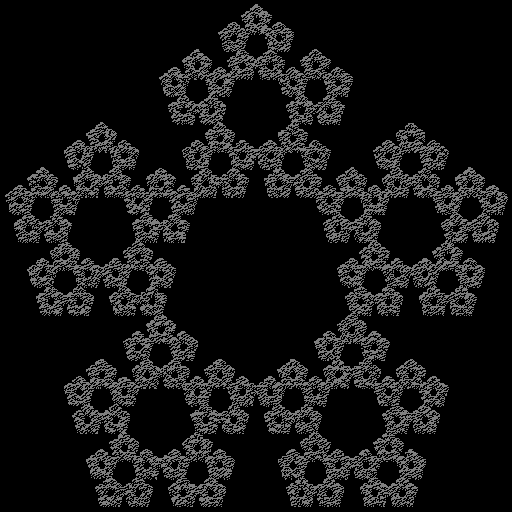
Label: sierpinski_pentagon